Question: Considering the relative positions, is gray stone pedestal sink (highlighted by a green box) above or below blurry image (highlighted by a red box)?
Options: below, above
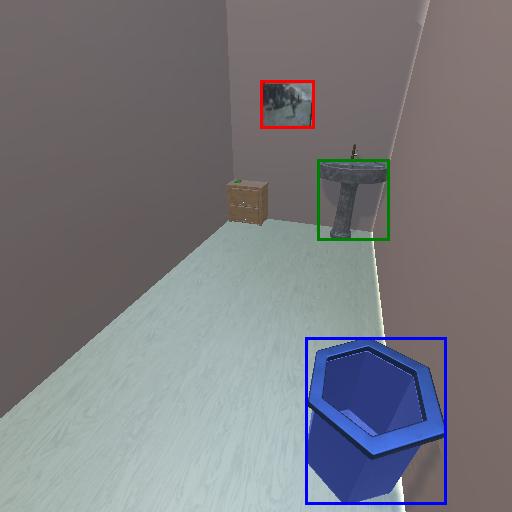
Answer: below